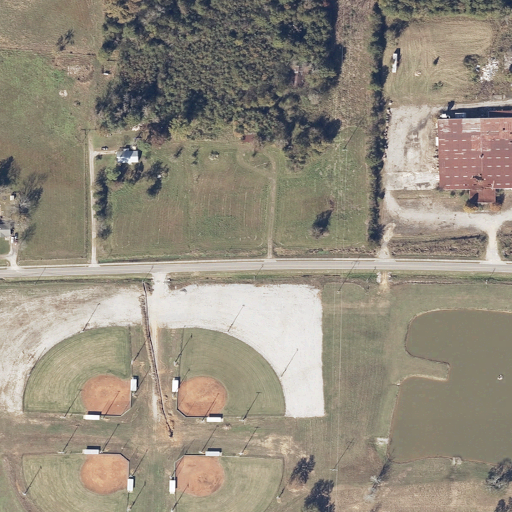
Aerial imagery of valley in Alabama named Moulton Valley containing pasture, low intensity development, medium intensity development, woody wetlands, open development, herbaceous wetlands, open water, mixed forest, and high intensity development